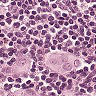
Metastatic tissue present: yes